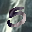
Label: 5